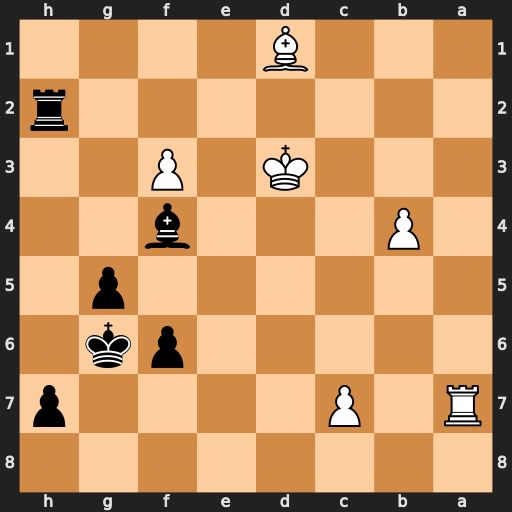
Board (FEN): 8/R1P4p/5pk1/6p1/1P3b2/3K1P2/7r/3B4
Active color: b
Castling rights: -
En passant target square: -
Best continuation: Rd2+ Kc4 Rxd1 c8=Q Rc1+ Kd3 Rxc8